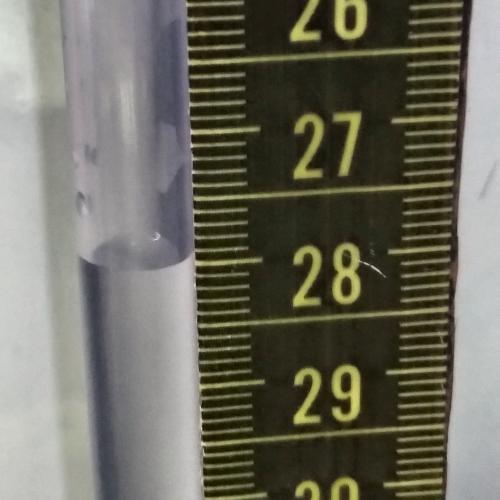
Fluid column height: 27.9 cm